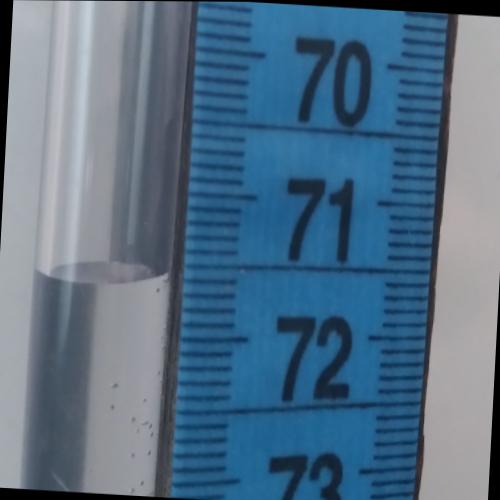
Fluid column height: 71.6 cm